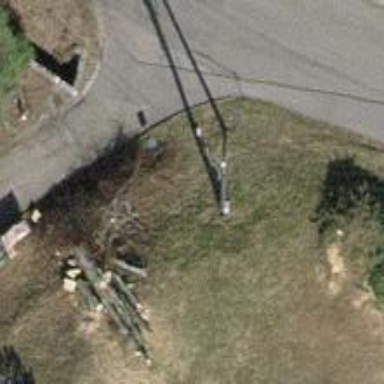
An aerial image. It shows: Straight power pole with straight line management system.